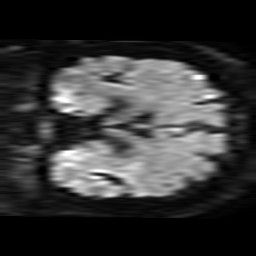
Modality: TRACE
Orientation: coronal
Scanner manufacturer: philips
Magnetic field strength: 3 T
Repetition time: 4.161 s
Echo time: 0.06104 s